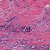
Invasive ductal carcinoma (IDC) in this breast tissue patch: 1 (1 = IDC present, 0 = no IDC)